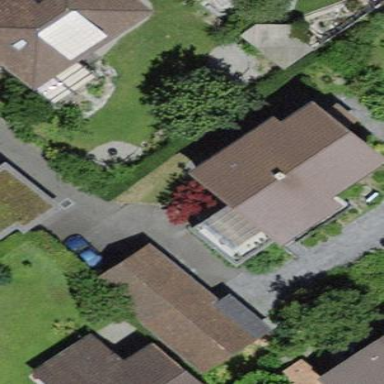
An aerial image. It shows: Building with gabled roof.